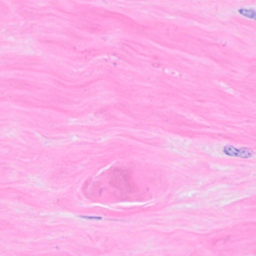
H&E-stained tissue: Breast